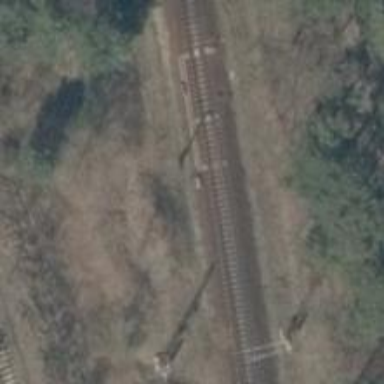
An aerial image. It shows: Railway switch.